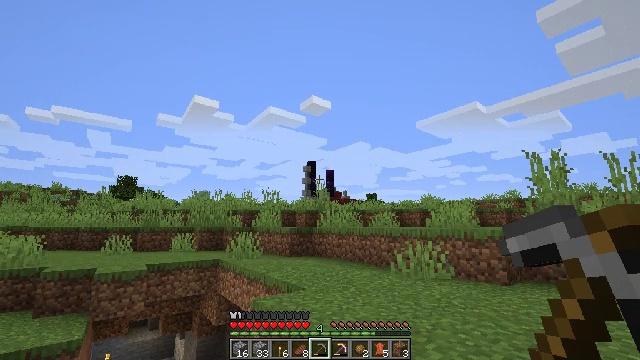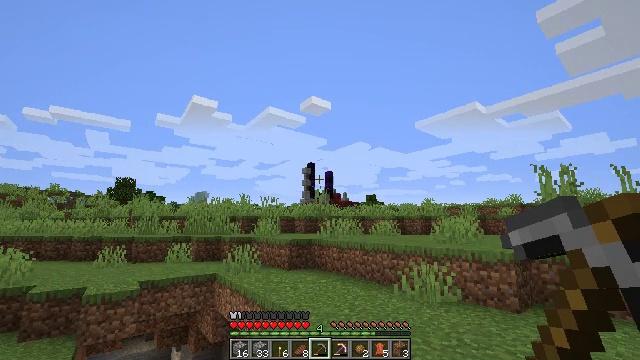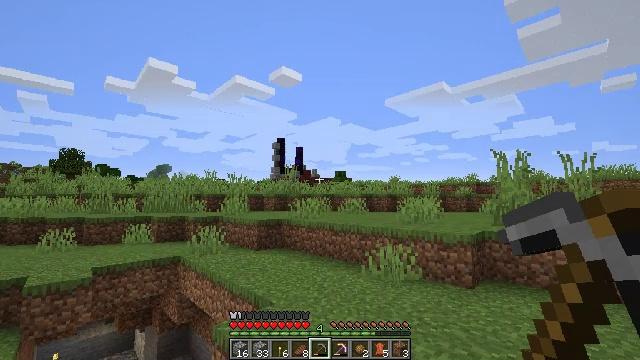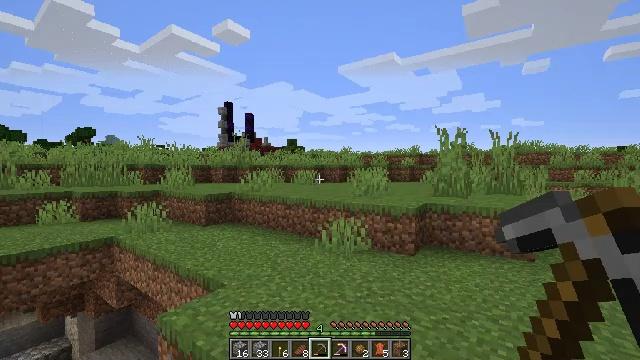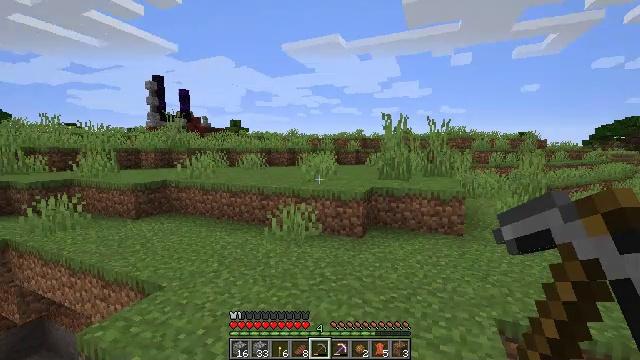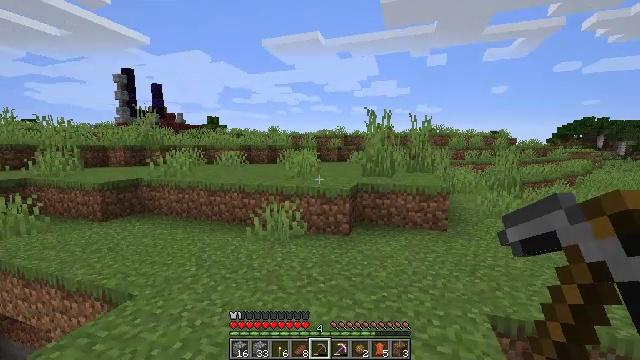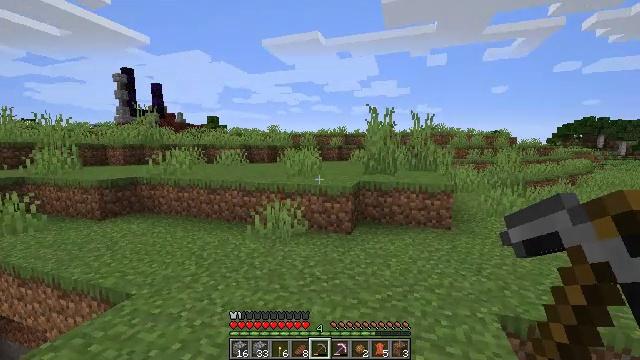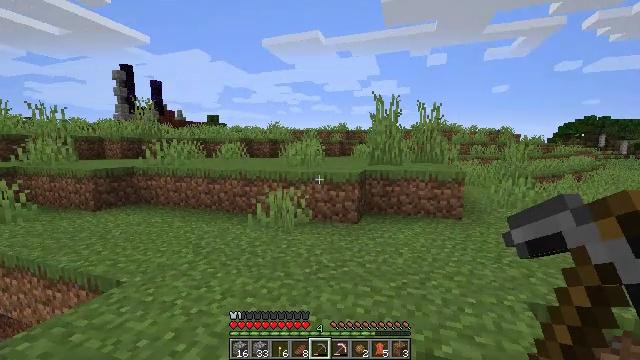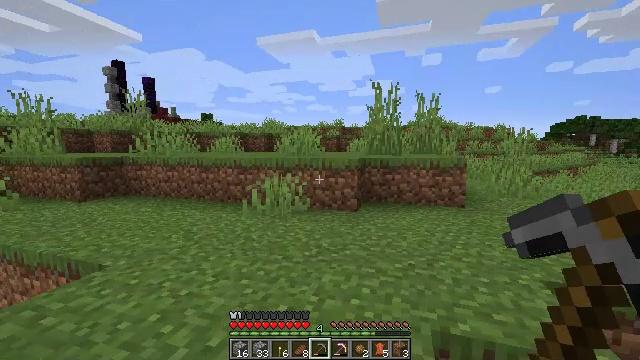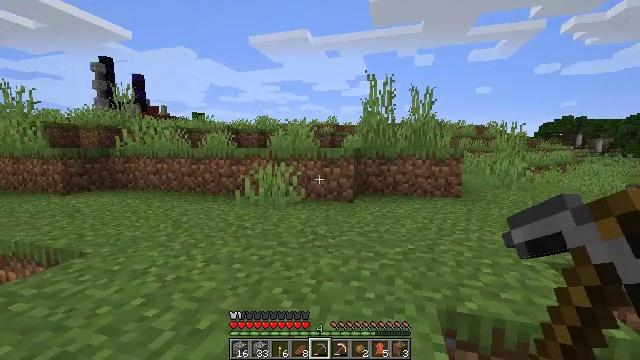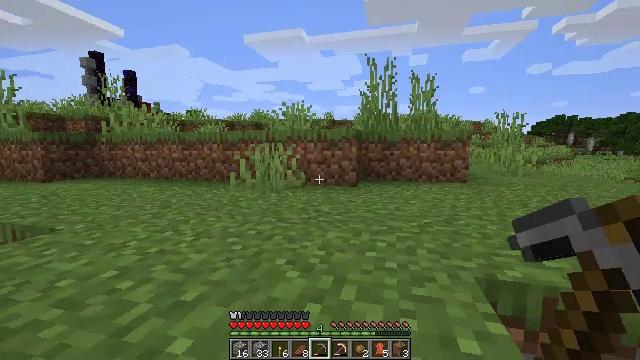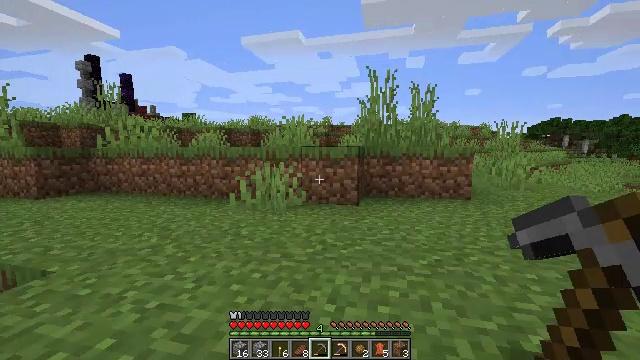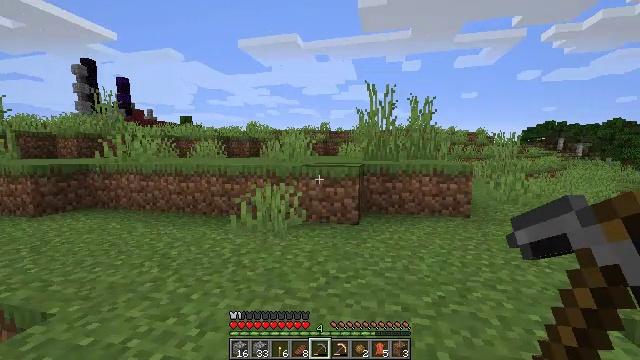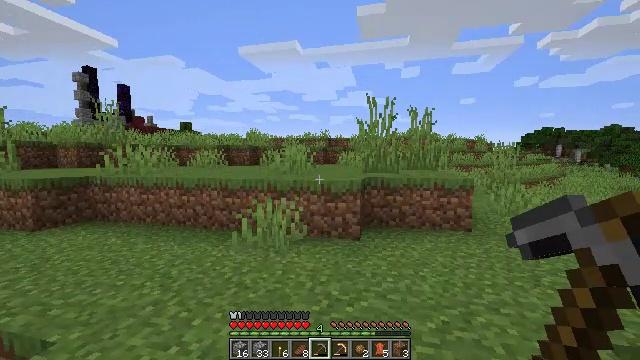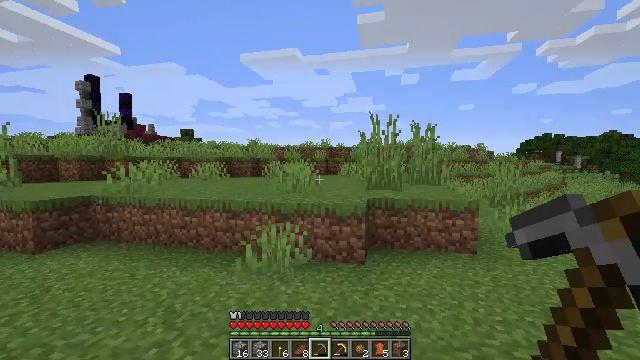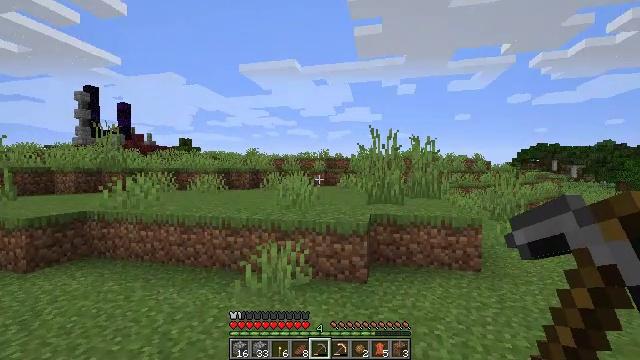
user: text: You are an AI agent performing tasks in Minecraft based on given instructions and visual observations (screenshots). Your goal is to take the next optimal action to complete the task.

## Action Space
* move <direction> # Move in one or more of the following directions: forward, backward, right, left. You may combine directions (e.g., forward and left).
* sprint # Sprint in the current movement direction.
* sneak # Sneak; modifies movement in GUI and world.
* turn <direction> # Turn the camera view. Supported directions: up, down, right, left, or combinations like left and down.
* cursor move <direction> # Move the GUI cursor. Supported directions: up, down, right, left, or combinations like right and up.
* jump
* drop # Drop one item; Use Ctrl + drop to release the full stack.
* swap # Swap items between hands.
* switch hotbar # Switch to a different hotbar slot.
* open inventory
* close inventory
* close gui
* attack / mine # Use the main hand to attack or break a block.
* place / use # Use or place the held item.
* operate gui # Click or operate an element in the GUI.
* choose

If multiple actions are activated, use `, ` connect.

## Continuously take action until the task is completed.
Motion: motion action
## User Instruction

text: Gather grass by holding the left mouse button.
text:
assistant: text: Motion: move forward, jump
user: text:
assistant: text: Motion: move forward, turn right and down, jump
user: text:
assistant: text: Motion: move forward, turn right and down, jump
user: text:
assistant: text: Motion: move forward, turn right and down, jump
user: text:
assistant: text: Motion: move forward, turn right, jump
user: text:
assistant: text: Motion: move forward, jump
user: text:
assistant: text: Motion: move forward, jump
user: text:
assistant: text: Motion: move forward, turn right, jump
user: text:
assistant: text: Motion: move forward, turn right, jump
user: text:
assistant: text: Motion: move forward, turn right, jump
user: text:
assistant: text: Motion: move forward, jump
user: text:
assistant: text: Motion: move forward, jump
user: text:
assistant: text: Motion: move forward, turn up, jump
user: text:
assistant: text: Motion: move forward, turn up, jump
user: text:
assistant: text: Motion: move forward, turn up, jump
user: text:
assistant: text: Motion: move forward, jump
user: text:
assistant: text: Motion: move forward, jump
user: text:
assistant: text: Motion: move forward, jump
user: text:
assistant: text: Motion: move forward, jump
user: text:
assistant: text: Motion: move forward, jump
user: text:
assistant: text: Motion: move forward, jump
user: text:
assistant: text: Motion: move forward, jump
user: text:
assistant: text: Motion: move forward, jump
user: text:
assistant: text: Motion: move forward, jump
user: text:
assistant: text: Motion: move forward, jump
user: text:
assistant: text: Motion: move forward, jump
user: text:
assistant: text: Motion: move forward, jump
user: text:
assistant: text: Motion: move forward, jump
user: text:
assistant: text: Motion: move forward, jump
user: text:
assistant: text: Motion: move forward, jump